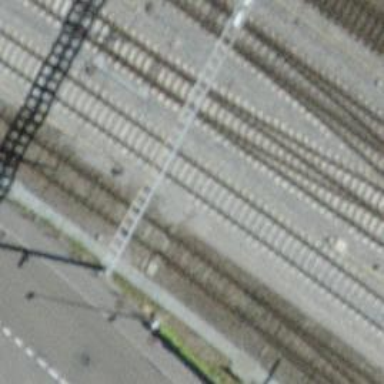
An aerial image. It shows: Railway switch.